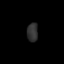
Tissue: lung
Cell type: Endothelial cells
Senescence score: 0.5663
Nuclear area (px): 204
Mean DAPI intensity: 47.917